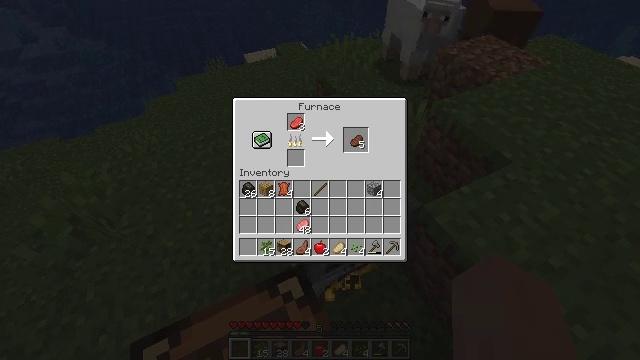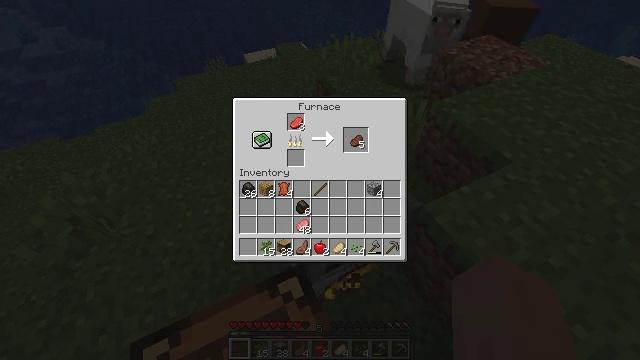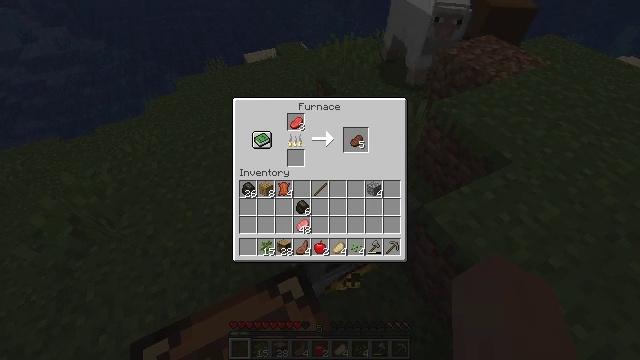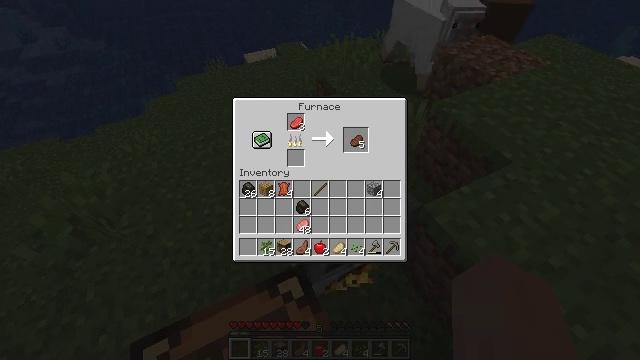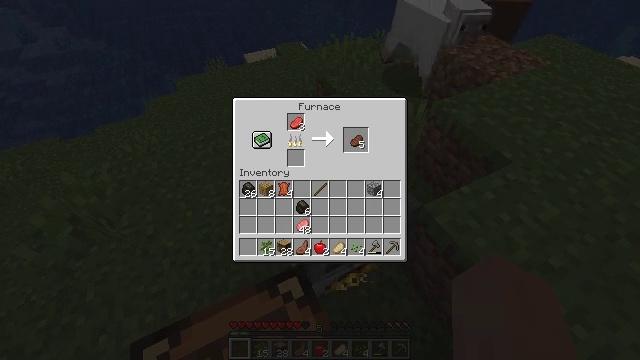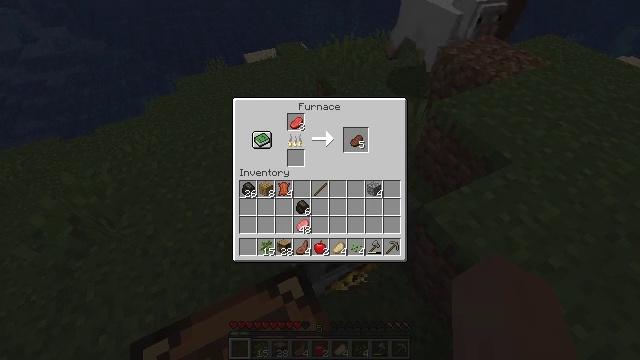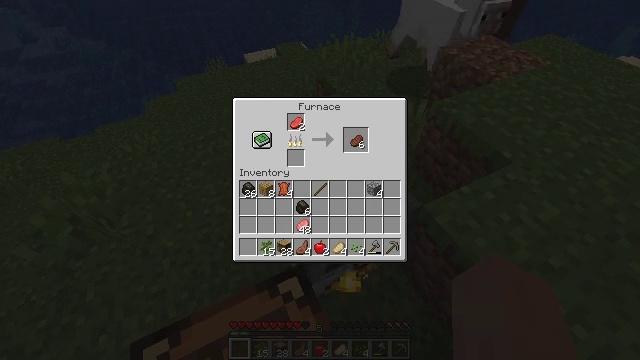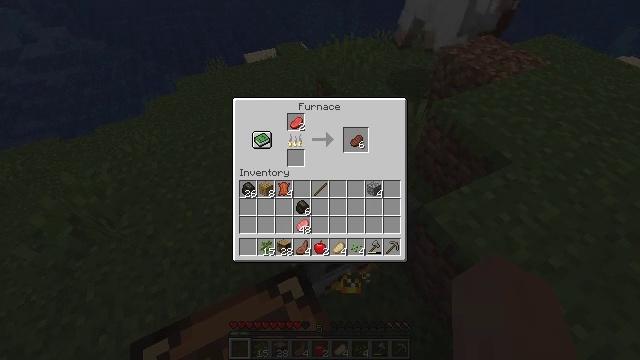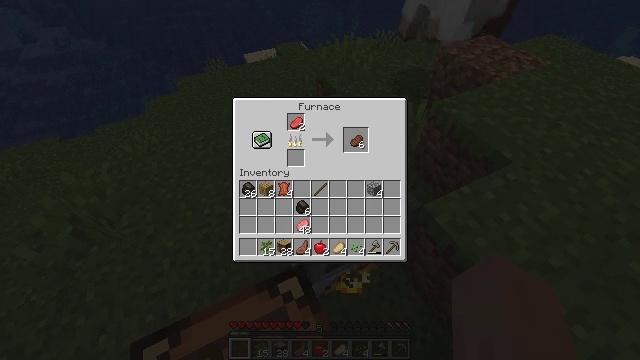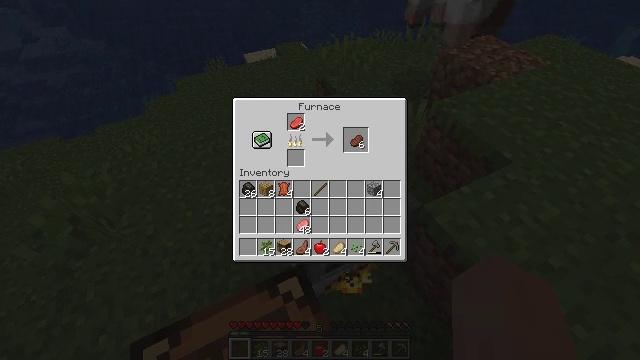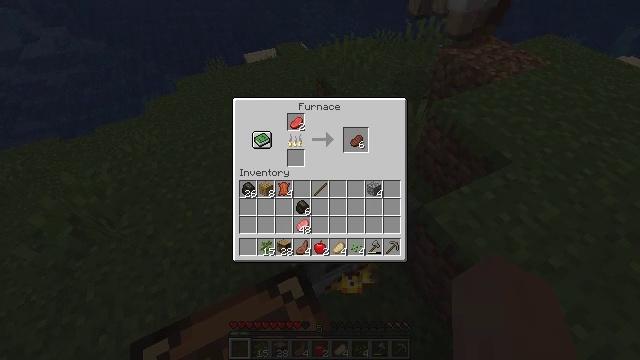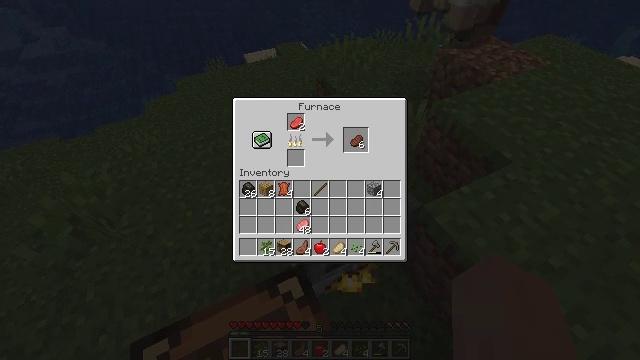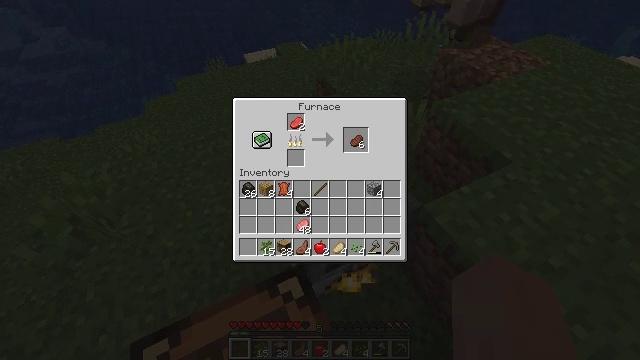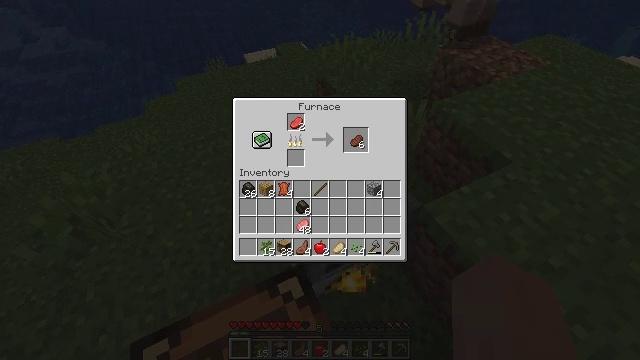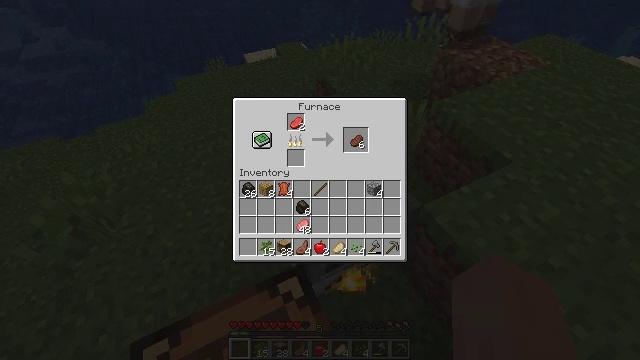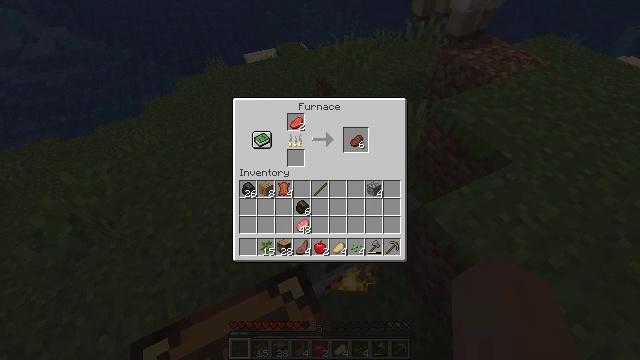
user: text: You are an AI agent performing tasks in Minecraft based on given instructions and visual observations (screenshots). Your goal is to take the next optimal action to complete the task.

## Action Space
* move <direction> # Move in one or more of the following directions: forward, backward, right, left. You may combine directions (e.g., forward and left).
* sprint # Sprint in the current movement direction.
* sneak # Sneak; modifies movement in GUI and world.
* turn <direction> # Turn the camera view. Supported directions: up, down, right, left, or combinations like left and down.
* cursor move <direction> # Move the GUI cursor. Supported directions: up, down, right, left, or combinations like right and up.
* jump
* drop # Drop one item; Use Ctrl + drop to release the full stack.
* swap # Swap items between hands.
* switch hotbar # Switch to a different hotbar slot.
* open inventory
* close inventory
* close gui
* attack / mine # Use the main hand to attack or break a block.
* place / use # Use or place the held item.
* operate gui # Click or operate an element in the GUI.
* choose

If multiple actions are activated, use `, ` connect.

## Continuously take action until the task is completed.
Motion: motion action
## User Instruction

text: Smelt a cooked beef.
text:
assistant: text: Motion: no_op
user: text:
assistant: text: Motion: no_op
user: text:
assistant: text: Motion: no_op
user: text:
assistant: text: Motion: no_op
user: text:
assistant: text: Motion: no_op
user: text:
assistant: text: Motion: no_op
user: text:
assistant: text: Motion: no_op
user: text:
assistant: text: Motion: no_op
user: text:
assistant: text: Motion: no_op
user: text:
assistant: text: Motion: no_op
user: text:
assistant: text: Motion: no_op
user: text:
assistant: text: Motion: no_op
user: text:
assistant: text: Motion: no_op
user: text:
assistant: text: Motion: no_op
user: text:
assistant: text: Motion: no_op
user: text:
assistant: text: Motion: no_op
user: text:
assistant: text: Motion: no_op
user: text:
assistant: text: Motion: no_op
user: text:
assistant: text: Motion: no_op
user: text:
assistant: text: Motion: no_op
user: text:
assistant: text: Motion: no_op
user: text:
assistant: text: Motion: no_op
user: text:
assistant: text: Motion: no_op
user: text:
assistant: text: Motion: no_op
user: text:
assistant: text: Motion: no_op
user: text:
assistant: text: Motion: no_op
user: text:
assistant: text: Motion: no_op
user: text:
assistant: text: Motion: no_op
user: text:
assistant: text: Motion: no_op
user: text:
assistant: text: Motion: no_op